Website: lowes
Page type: address-validator
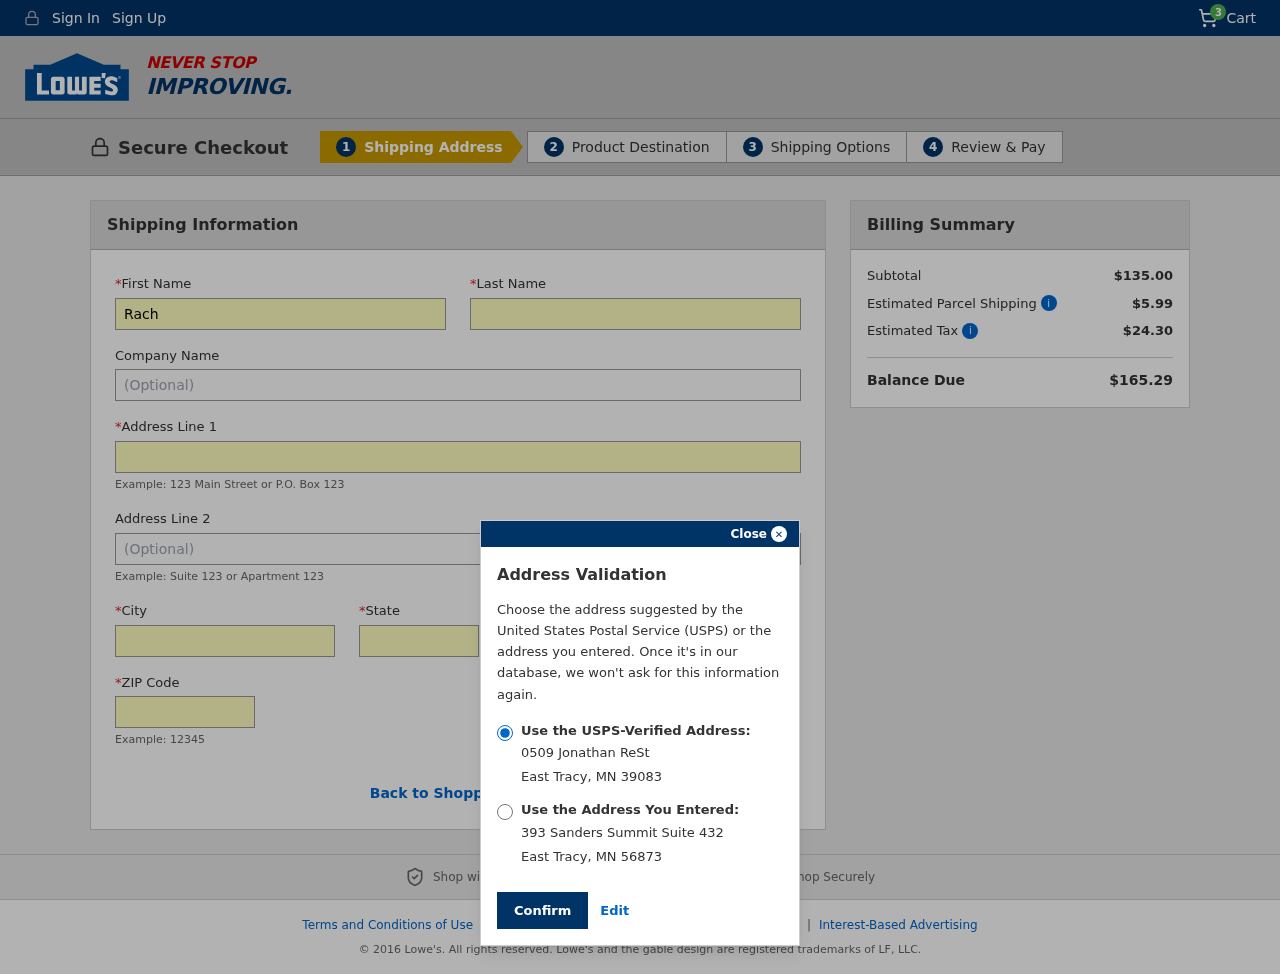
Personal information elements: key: PII_CITY
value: East Tracy
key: PII_FIRSTNAME
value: Rachel
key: PII_LASTNAME
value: Estes
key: PII_POSTCODE
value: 39083
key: PII_POSTCODE2
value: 56873
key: PII_STATE
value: Minnesota
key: PII_STATE_ABBR
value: MN
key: PII_STREET
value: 0509 Jonathan ReSt
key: PII_STREET
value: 0509 Jonathan Rest
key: PII_STREET2
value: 393 Sanders Summit Suite 432
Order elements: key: ORDER_NUM_ITEMS
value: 3
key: ORDER_SUBTOTAL
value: $135.00
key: ORDER_SHIPPING_COST
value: $5.99
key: ORDER_TAX
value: $24.30
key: ORDER_TOTAL
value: $165.29